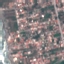
Land use / land cover: Residential